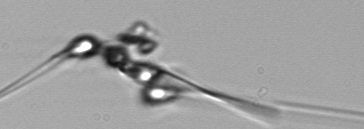
Label: Asterionellopsis_glacialis